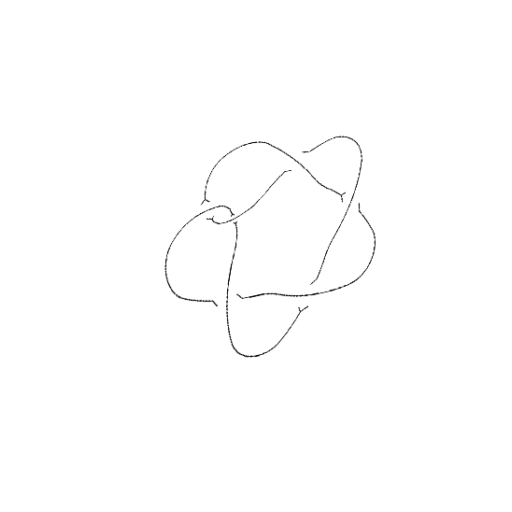
Crossing number: 6